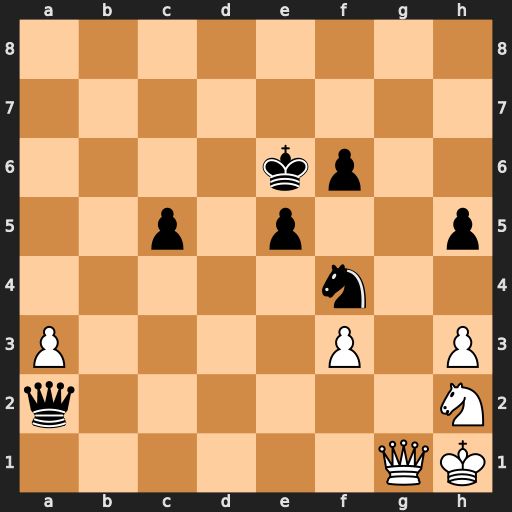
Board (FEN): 8/8/4kp2/2p1p2p/5n2/P4P1P/q6N/6QK
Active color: w
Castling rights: -
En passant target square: -
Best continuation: Qg8+ Kd6 Qxa2